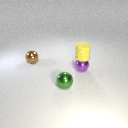
small purple metal sphere to the right of small brown metal sphere